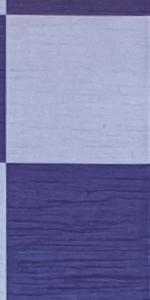
Label: Empty